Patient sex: F
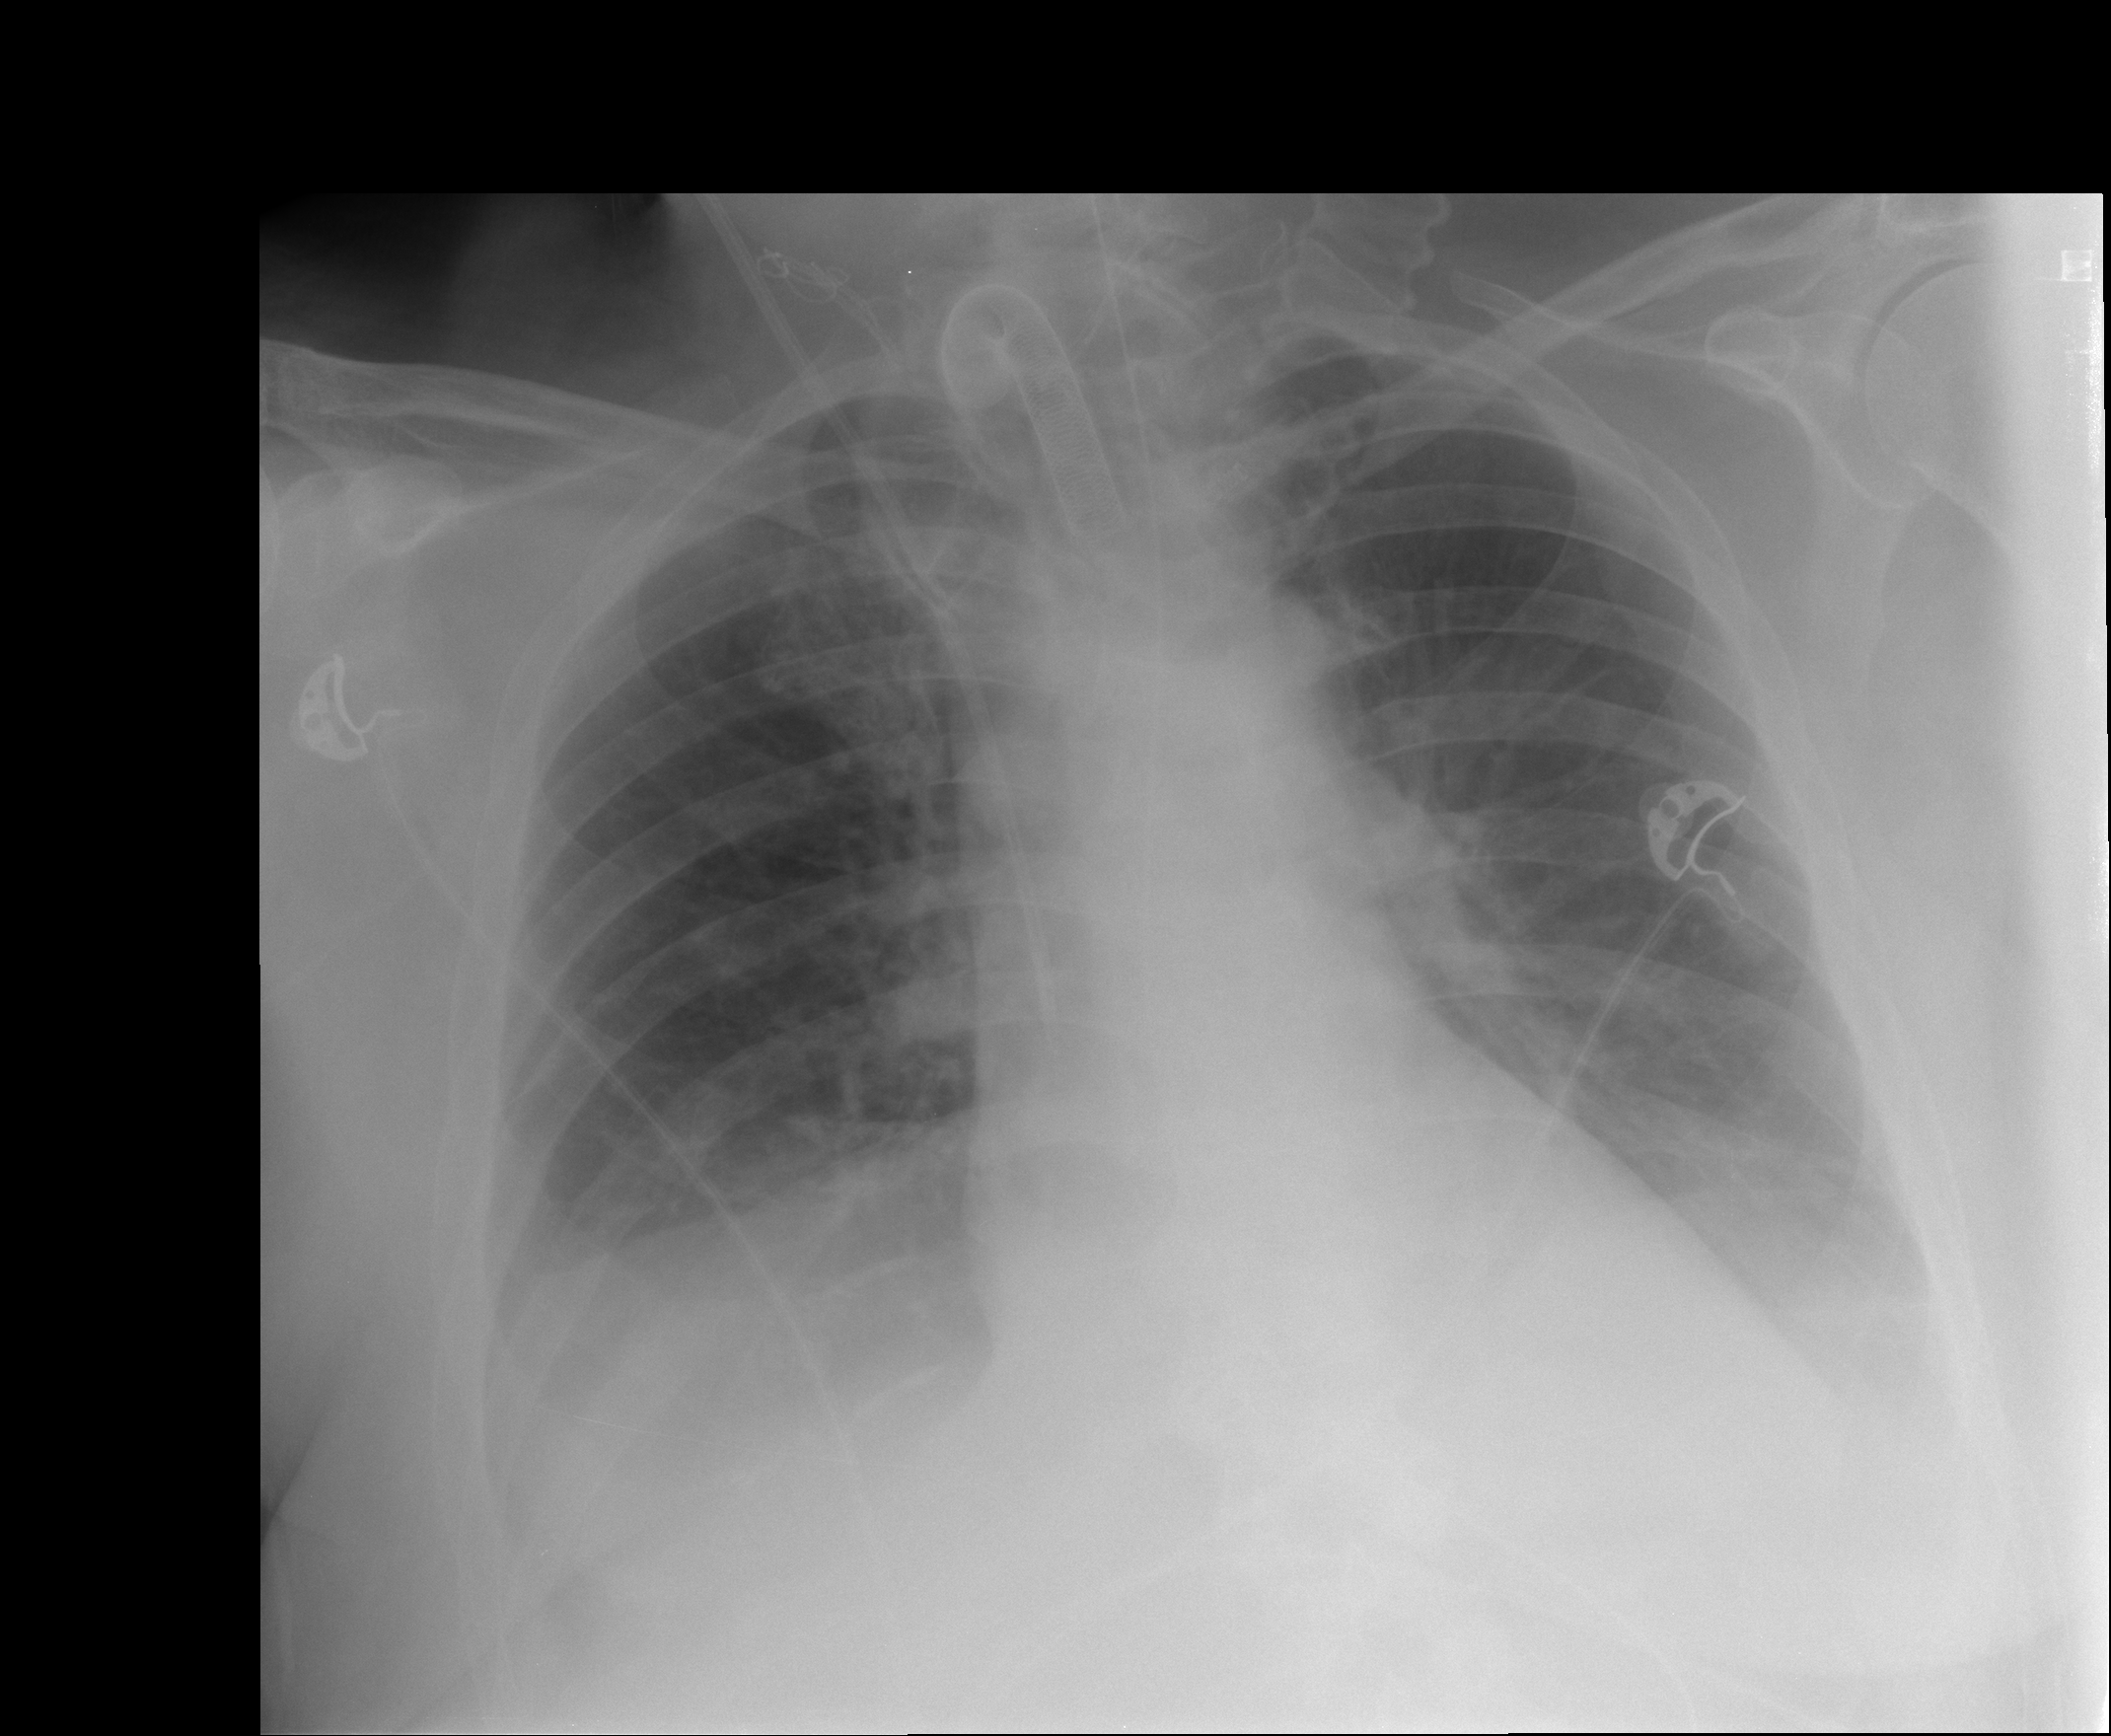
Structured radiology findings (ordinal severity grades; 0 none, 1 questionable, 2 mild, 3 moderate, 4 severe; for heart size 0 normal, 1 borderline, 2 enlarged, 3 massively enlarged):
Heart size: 0
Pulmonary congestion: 0
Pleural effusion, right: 2
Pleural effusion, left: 2
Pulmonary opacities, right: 0
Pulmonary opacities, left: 0
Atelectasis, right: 0
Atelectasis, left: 0